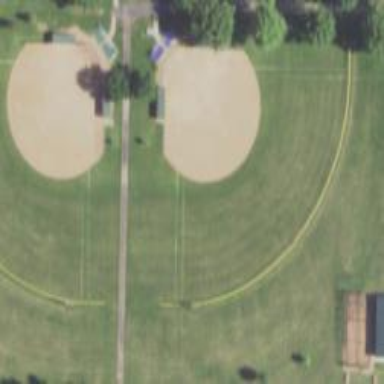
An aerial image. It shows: Compacted softball pitch for leisure land activities.